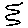
Label: zigzag